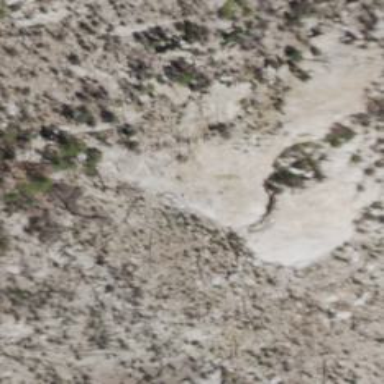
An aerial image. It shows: Landscape dominated by bare rock.